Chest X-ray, PA view. Patient: 56 years old, sex F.
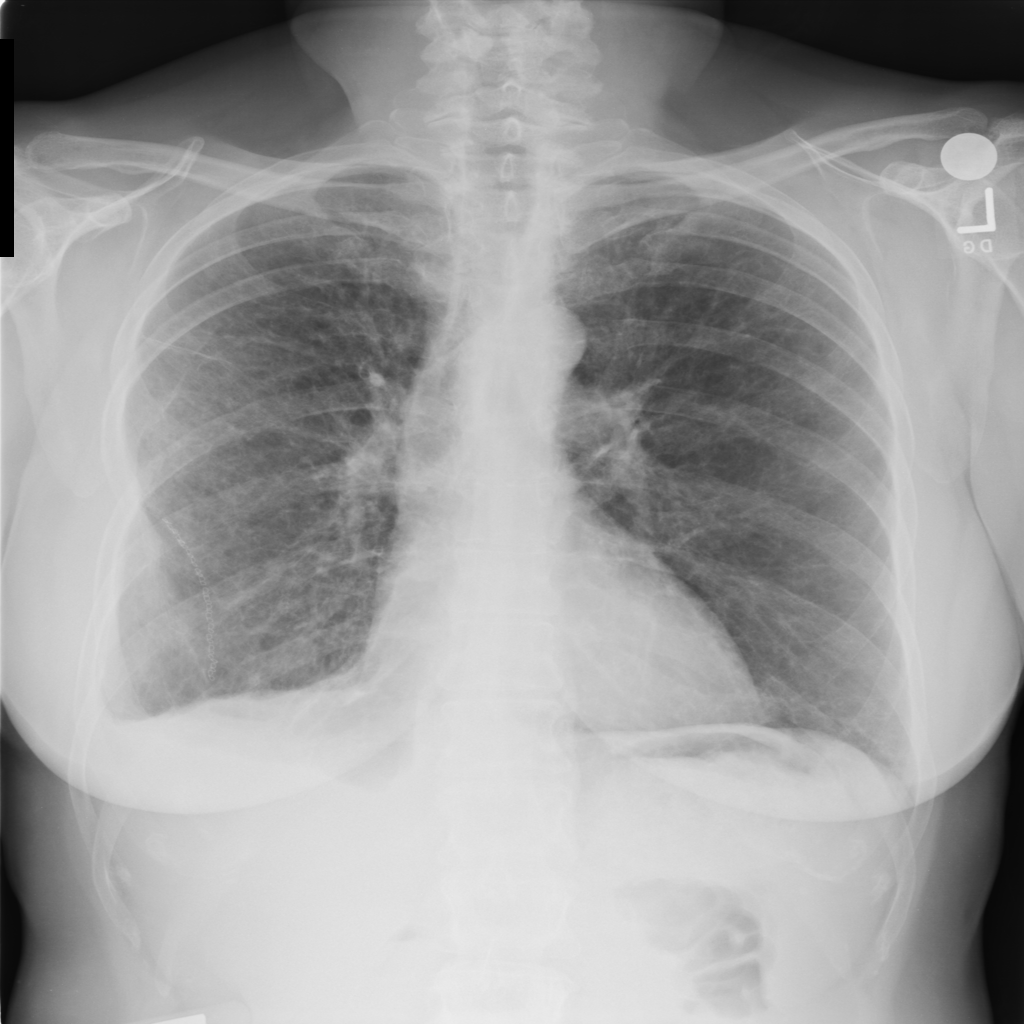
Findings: No Finding